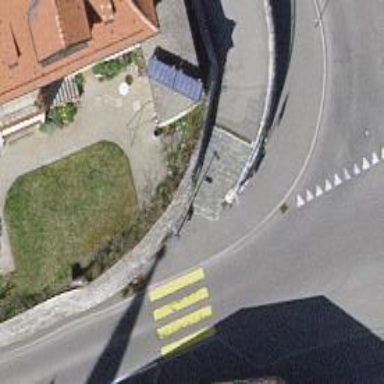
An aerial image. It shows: Steps made of asphalt.